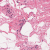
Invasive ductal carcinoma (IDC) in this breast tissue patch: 0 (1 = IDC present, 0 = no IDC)